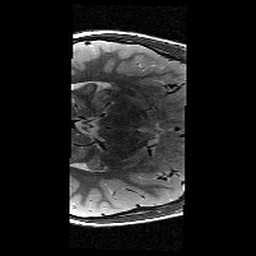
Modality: T2w
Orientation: axial
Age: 9
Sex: male
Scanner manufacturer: siemens
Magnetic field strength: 3 T
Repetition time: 9.23 s
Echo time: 0.067 s